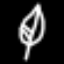
Label: leaf